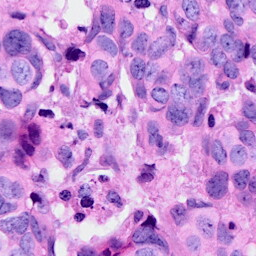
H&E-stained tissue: Breast